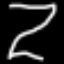
Label: hourglass